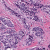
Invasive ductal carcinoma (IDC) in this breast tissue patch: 1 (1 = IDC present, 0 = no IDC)